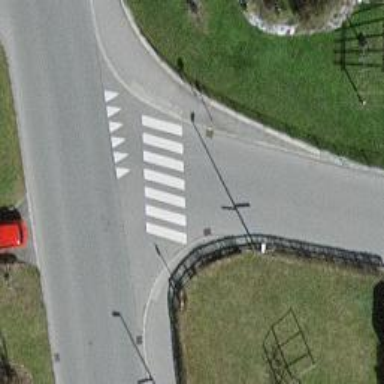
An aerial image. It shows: Marked zebra crossing with white markings.